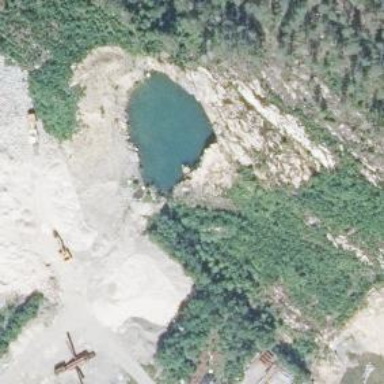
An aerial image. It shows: Quarry area.